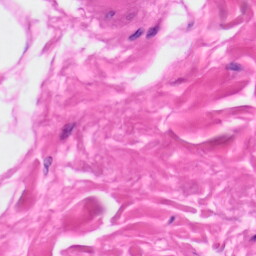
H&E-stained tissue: Skin